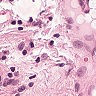
Metastatic tissue present: no